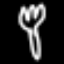
Label: fork